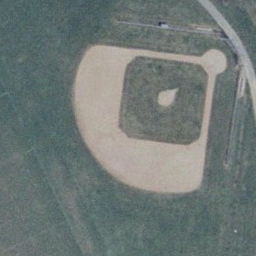
Label: baseball diamond